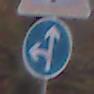
Verkehrszeichen: VorgeschriebeneFahrtrichtungGeradeausOderLinks
Zusatzzeichen oben: Lichtzeichenanlage
Umgebung: Outdoor, Nature
Tageszeit: Midday
Wetter: Overcast
Licht: Natural
Jahreszeit: Autumn
Kontrast: LowContrast